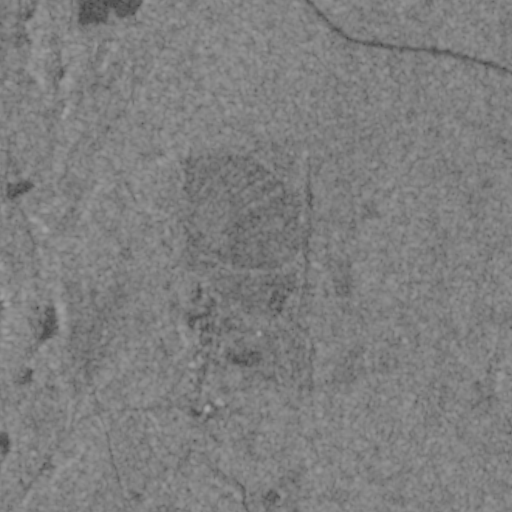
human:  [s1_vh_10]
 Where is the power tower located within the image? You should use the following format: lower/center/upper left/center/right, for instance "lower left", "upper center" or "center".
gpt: The power tower is located in the lower left of the image.
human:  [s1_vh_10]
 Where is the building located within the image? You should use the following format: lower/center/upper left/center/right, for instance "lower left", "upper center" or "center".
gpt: The building is located in the lower center of the image.
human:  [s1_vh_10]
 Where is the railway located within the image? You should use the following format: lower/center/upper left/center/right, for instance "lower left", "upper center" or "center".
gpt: The railway is located in the lower of the image.
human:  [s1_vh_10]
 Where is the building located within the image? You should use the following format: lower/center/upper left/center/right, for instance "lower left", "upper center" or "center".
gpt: The building is located in the lower center of the image.
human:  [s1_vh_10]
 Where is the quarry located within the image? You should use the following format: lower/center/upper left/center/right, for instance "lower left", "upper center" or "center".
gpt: There is no quarry in the image.

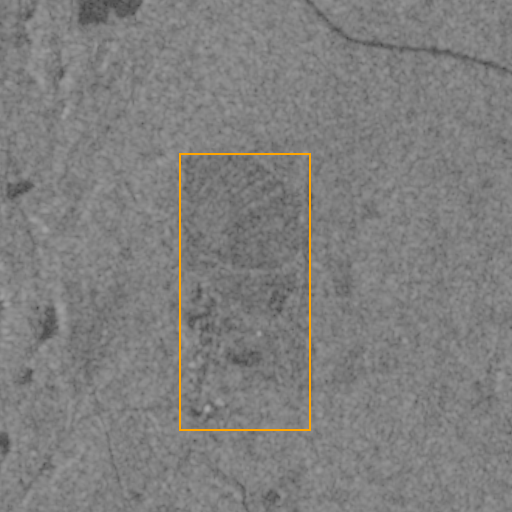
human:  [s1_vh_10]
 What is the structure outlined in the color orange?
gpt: The structure outlined in orange is a landfill.
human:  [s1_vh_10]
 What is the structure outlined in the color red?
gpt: There is no red outline.